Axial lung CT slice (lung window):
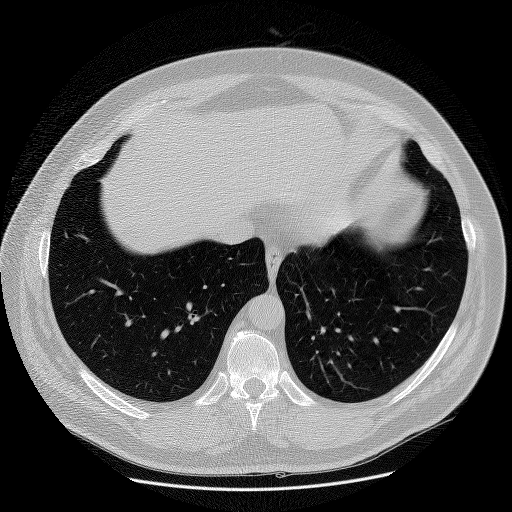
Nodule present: no